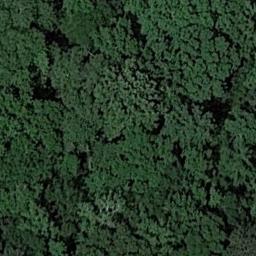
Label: forest